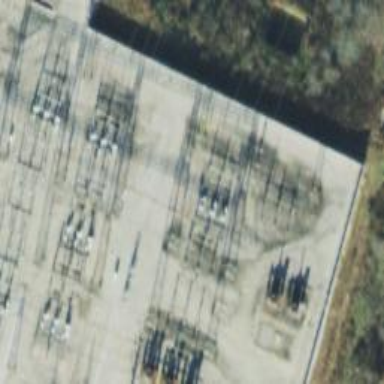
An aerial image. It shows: Switch for power supply.